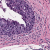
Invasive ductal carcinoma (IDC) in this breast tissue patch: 0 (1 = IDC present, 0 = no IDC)